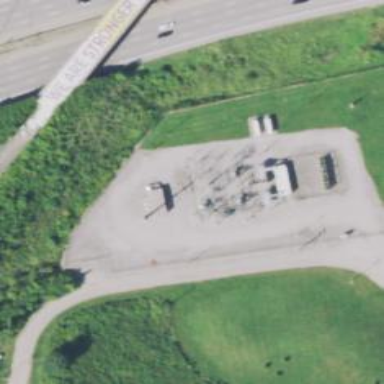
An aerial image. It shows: Power tower.